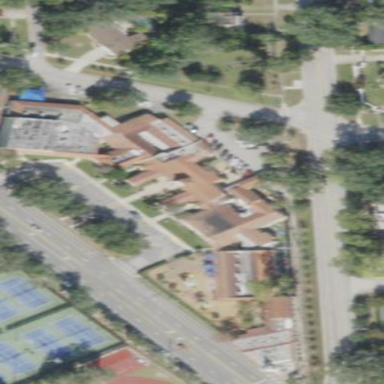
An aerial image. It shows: School building.